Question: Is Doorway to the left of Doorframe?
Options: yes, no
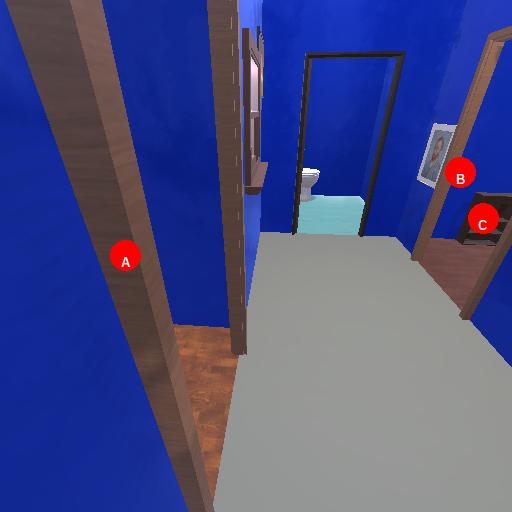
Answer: yes